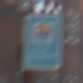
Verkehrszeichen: Wasserschutzgebiet
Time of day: MorningAfternoon
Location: Outdoor (Urban)
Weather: Overcast
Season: NotSpecified
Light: Natural